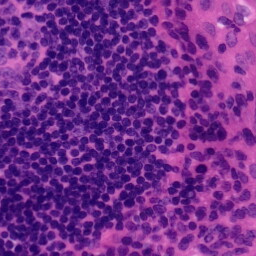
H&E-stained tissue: Tonsil